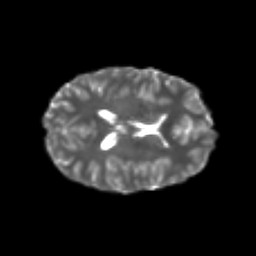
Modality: T2w
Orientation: axial
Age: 24
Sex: female
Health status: healthy
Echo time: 0.074 s